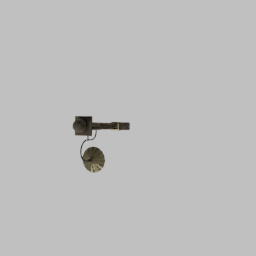
Label: lighting